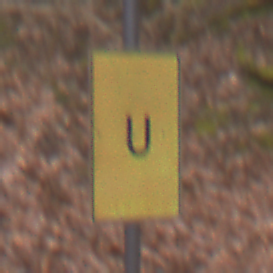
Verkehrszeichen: AnkuendigungOderFortsetzungUmleitungOhnePfeilsymbol
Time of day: Midday
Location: Outdoor (Nature)
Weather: Overcast
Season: Autumn
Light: Natural